Field crop: tomato
Growth stage: 2
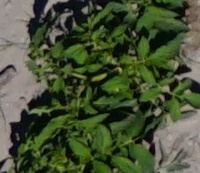
Species: tomato